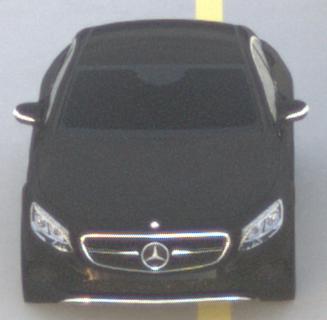
Make: Mercedes-Benz
Model: S 400 Coupé
Detailed model: S-Class (217) Coupé
Model produced from: 2015/10
Model produced until: 2017/09
Doors: 2
Color: black
Road condition: dry road
Daytime: sunrise or sunset
Contrast: low contrast